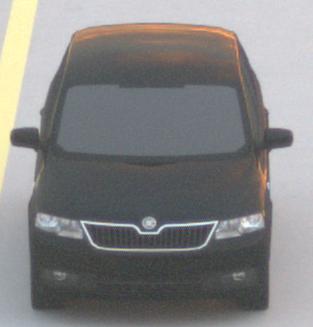
Make: Skoda
Model: Rapid Spaceback 1.2 TSI
Detailed model: Rapid Spaceback
Model produced from: 2013/10
Model produced until: 2015/04
Doors: 5
Color: black
Road condition: dry road
Daytime: sunrise or sunset
Contrast: medium contrast